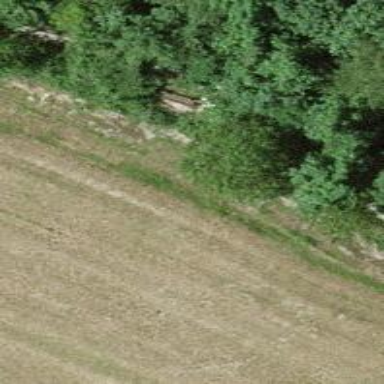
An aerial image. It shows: Bench.